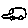
Label: car